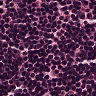
Metastatic tissue present: no